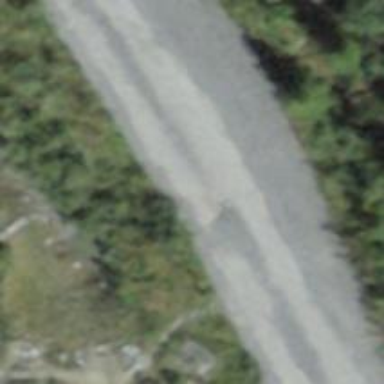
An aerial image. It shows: Compacted track with grade2 tracktype. The piste is suitable for classic grooming and is classified as hiking trail.